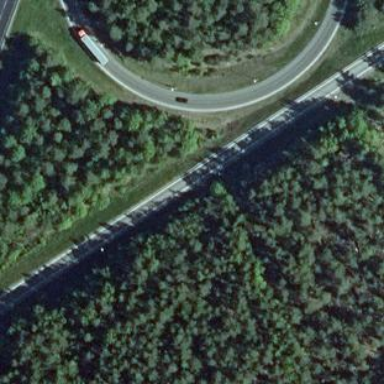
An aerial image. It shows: Asphalt motorway link.